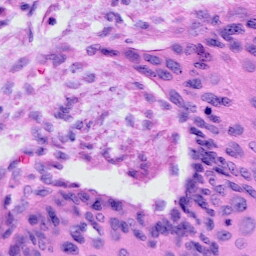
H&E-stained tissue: Cervix